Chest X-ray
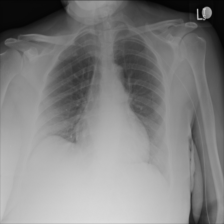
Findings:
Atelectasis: negative
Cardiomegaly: negative
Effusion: negative
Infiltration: negative
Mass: negative
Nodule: negative
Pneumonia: negative
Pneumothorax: negative
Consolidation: negative
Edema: negative
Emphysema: negative
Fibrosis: negative
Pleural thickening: negative
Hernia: negative